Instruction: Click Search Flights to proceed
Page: home
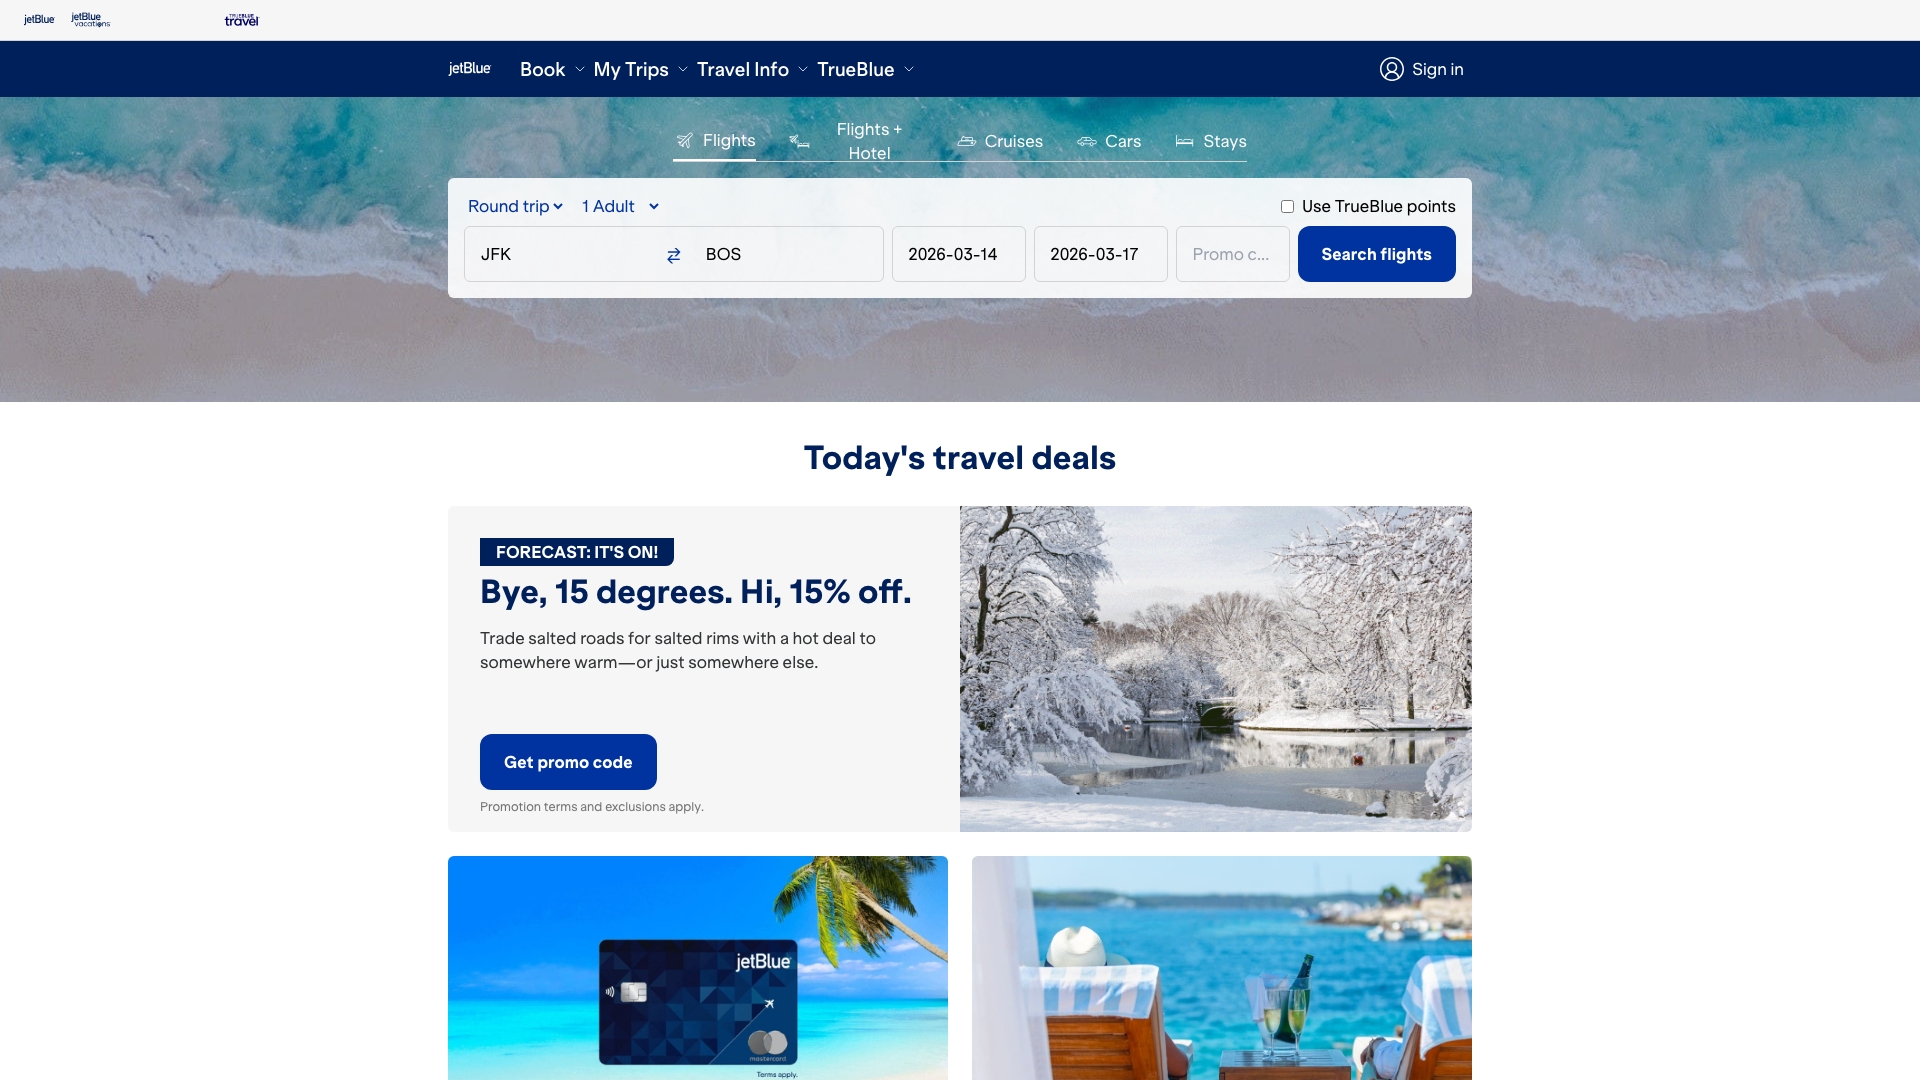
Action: click